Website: apple
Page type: account-dashboard
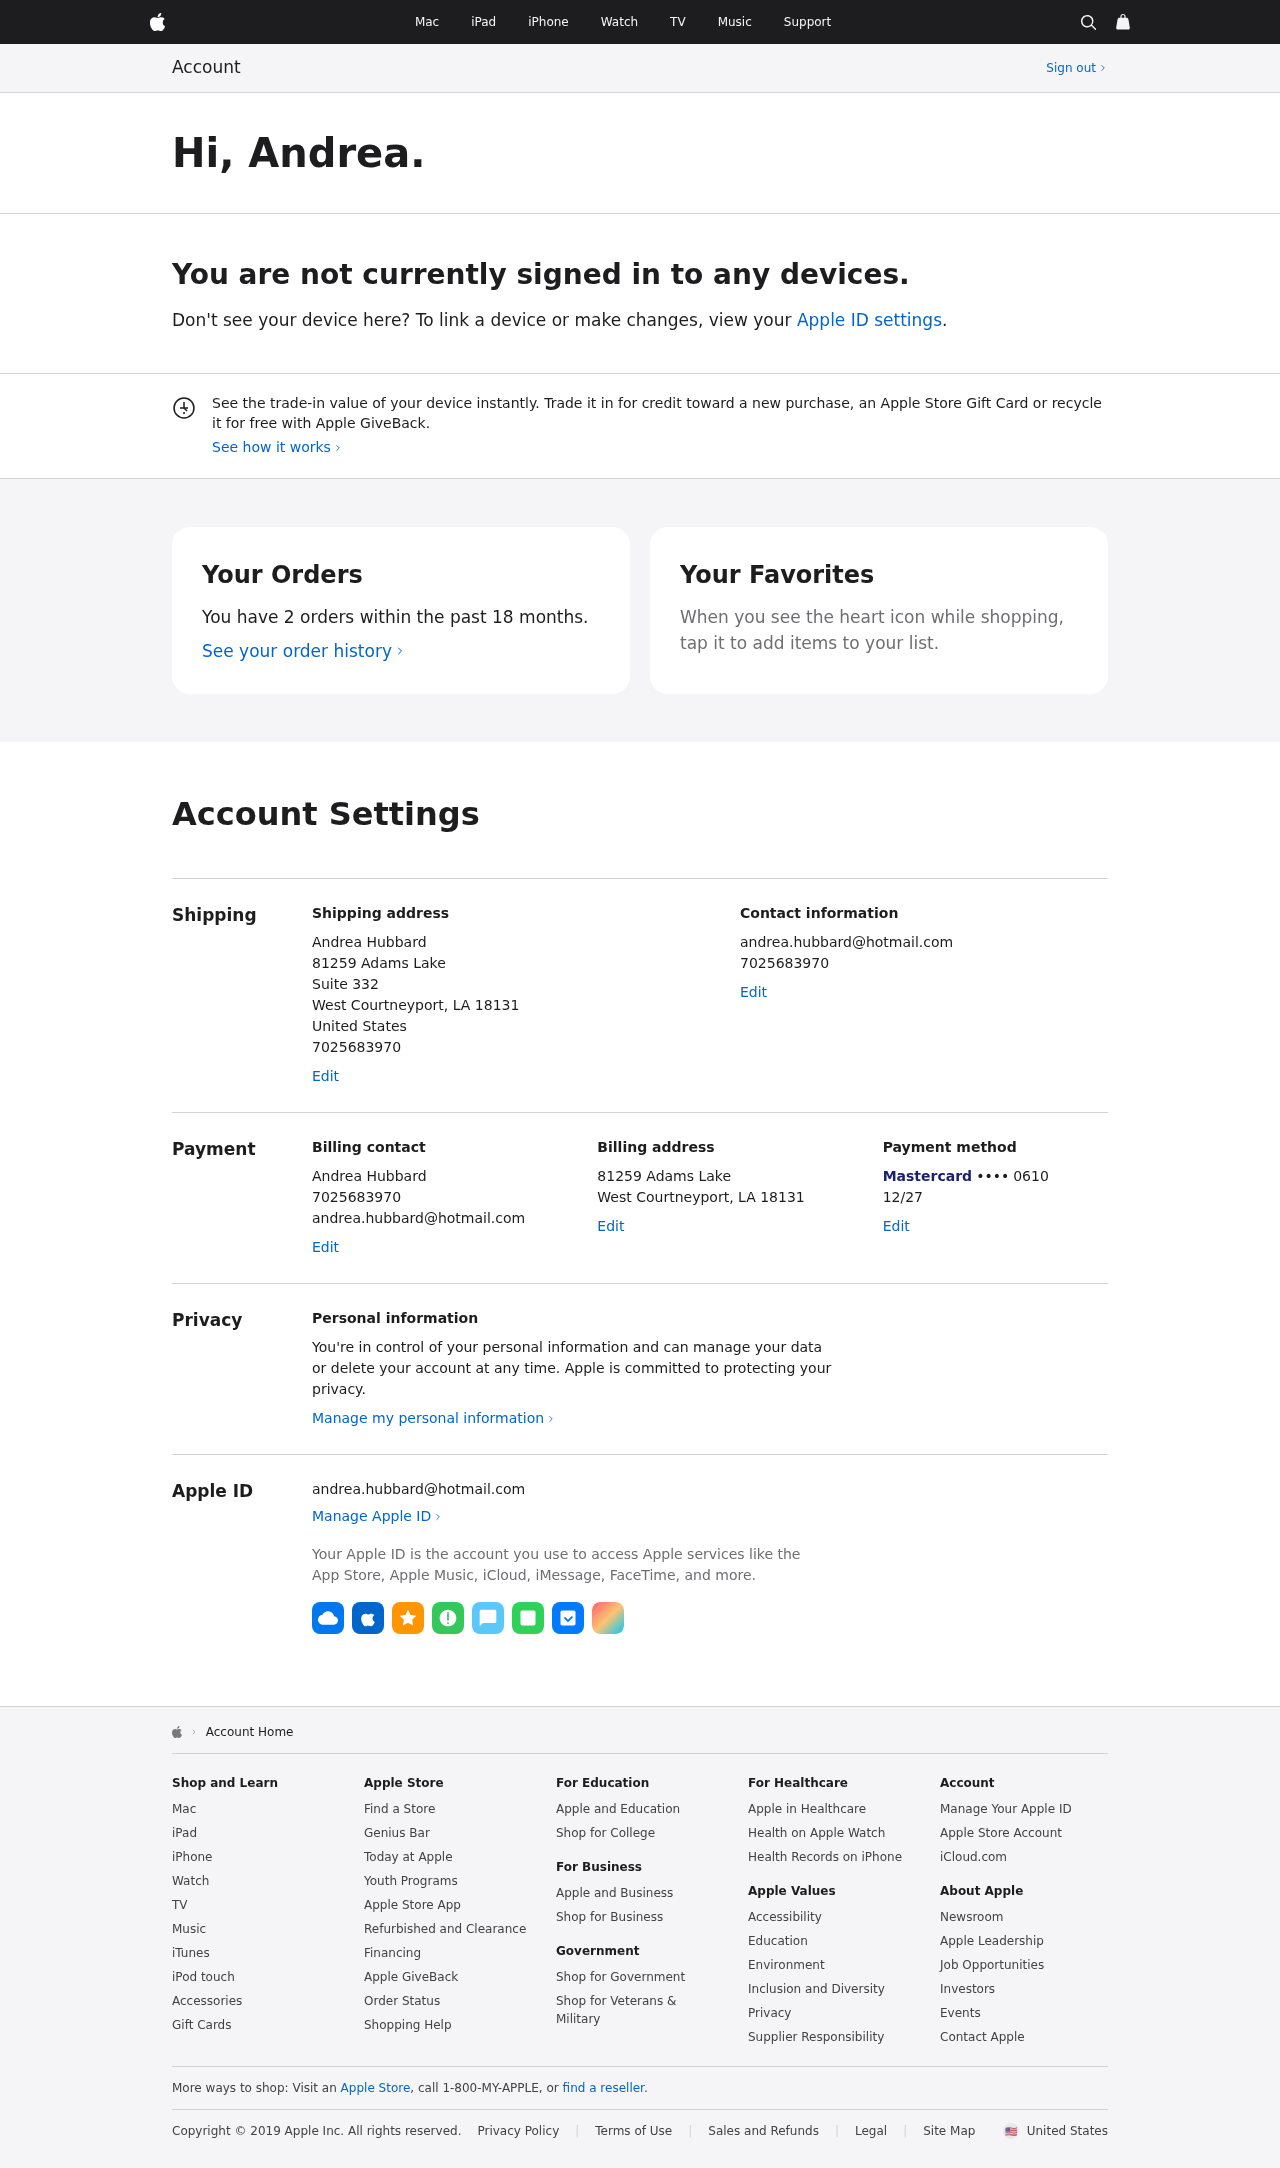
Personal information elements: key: PII_CARD_EXPIRY
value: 12/27
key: PII_CARD_LAST4
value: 0610
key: PII_CARD_TYPE
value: Mastercard
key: PII_CITY_STATE_ZIP
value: West Courtneyport, LA 18131
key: PII_COUNTRY
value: United States
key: PII_EMAIL
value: andrea.hubbard@hotmail.com
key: PII_FIRSTNAME
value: Andrea
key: PII_FULLNAME
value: Andrea Hubbard
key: PII_PHONE
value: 7025683970
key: PII_STREET
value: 81259 Adams Lake
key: PII_STREET2
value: Suite 332
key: PII_PHONE2
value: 7025683970
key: PII_FULLNAME2
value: Andrea Hubbard
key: PII_PHONE3
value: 7025683970
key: PII_EMAIL2
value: andrea.hubbard@hotmail.com
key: PII_CITY_STATE_ZIP2
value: West Courtneyport, LA 18131
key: PII_EMAIL3
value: andrea.hubbard@hotmail.com